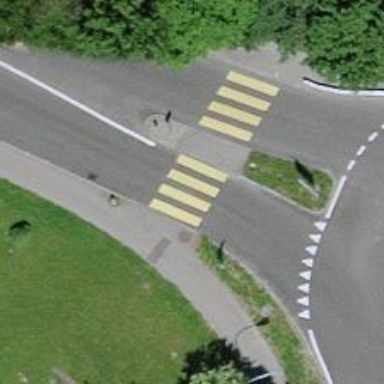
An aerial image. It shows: Uncontrolled crossing with pedestrian island.